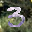
Label: 3